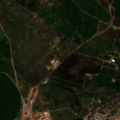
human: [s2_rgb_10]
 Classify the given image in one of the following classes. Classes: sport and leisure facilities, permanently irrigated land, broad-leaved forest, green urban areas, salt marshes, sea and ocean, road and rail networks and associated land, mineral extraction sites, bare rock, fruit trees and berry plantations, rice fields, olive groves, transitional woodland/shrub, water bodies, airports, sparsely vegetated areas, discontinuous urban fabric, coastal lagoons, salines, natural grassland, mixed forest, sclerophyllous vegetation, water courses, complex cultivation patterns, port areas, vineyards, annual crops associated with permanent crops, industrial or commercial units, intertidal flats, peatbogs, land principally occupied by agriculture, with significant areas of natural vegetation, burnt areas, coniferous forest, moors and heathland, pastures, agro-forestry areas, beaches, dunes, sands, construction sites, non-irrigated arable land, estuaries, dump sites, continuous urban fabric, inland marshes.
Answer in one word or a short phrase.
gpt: non-irrigated arable land, complex cultivation patterns, land principally occupied by agriculture, with significant areas of natural vegetation, agro-forestry areas